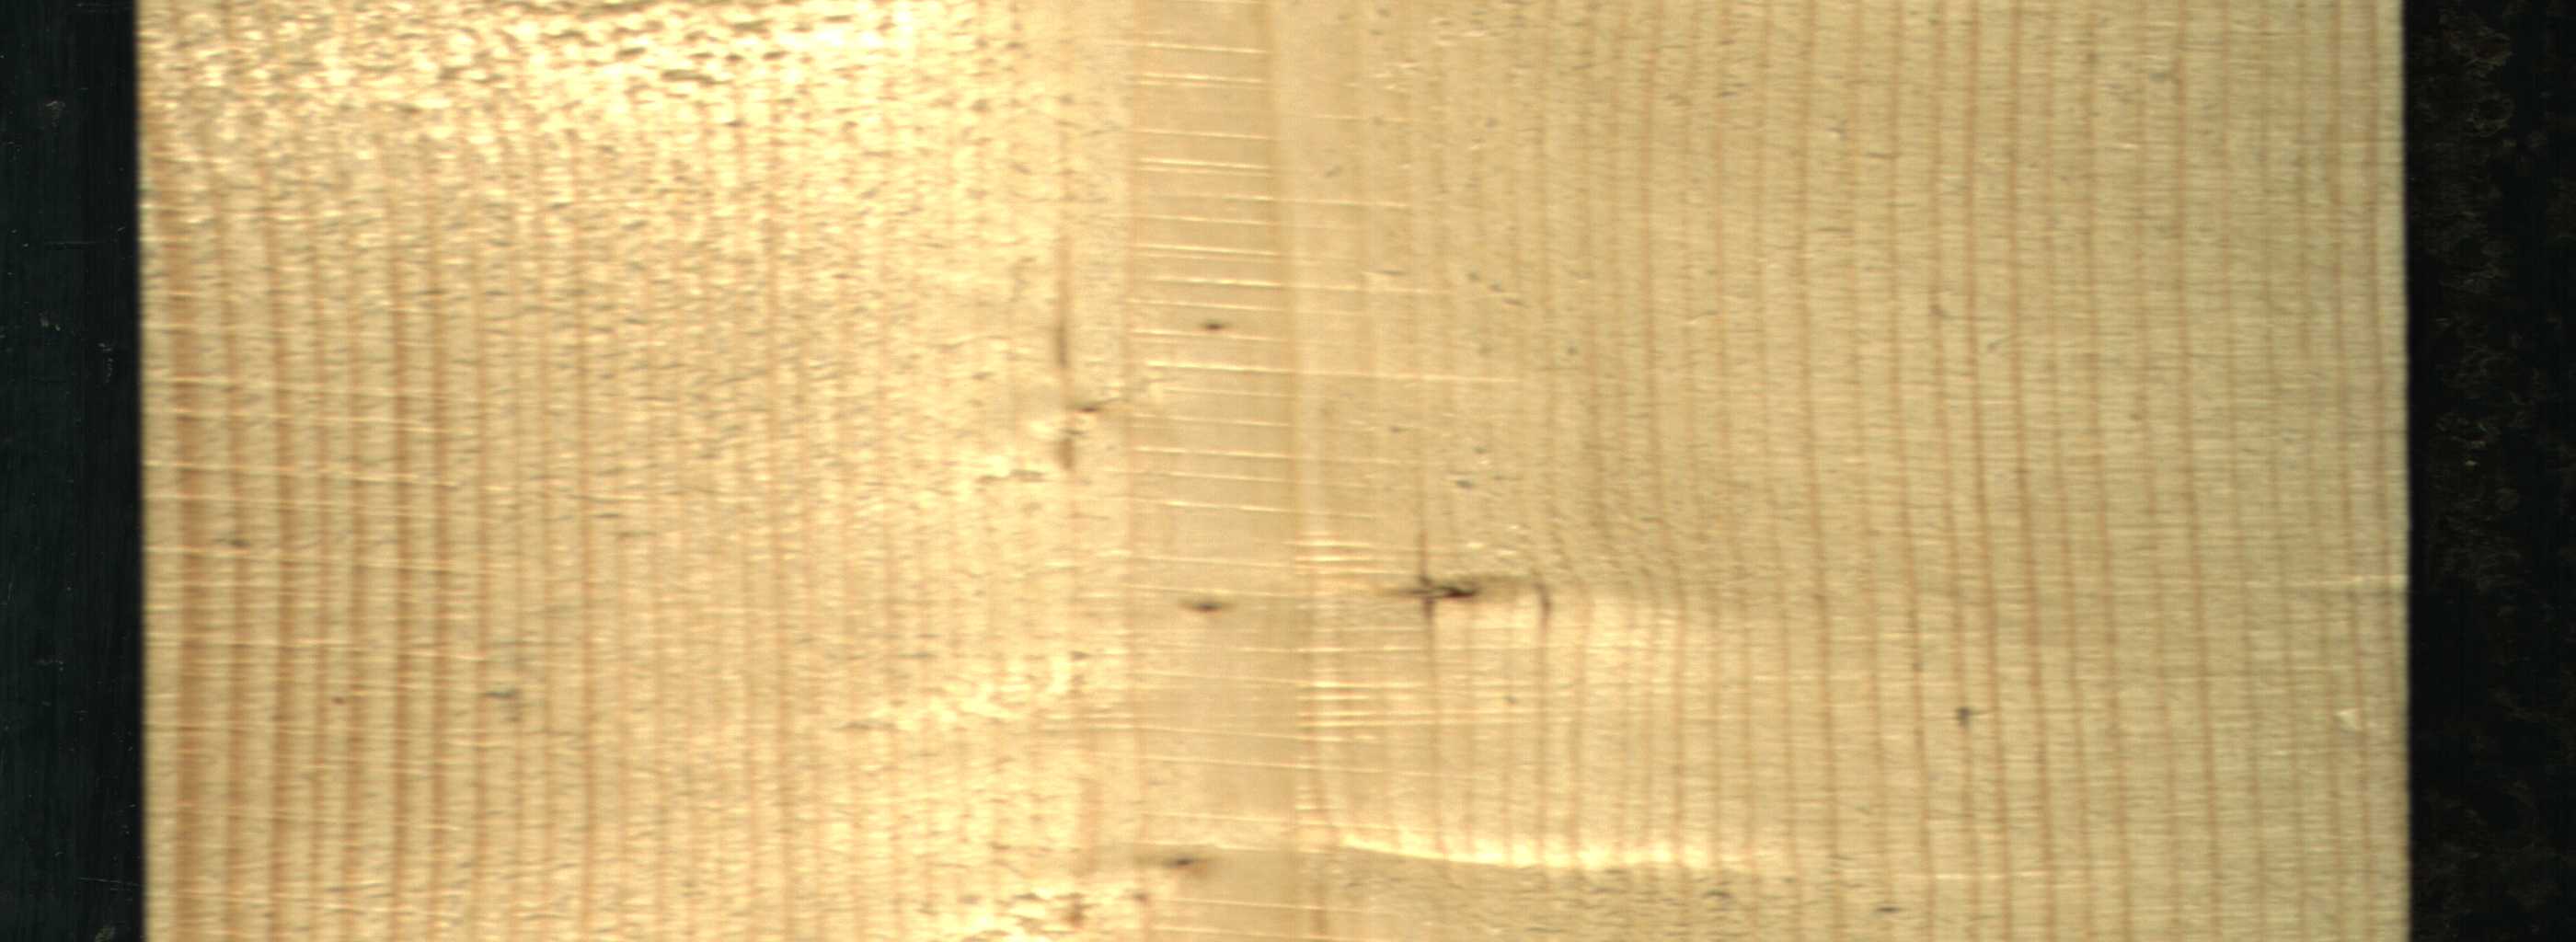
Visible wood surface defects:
Live_Knot